如图 1，太阳灶是一种将太阳光反射至一点用来加热水或食物的设备，上面装有抛物面形的反光镜，镜的轴截面是抛物线的一部分（如图 2），盛水或食物的容器放在抛物线的焦点处，该容器由 6 根等长的钢筋焊接在一起的架子支撑（图中$F$点为放置容器处，其余 6 个焊点在镜口圆上）．已知镜口圆的直径为$12\,\mathrm{dm}$，镜深$2\,\mathrm{dm}$．}

\vspace{0.3cm}
\noindent\textbf{（1）建立适当的坐标系，求抛物线的标准方程及焦点的坐标；}

\end{document}
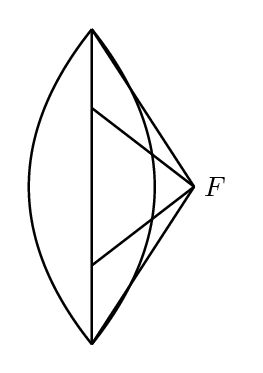
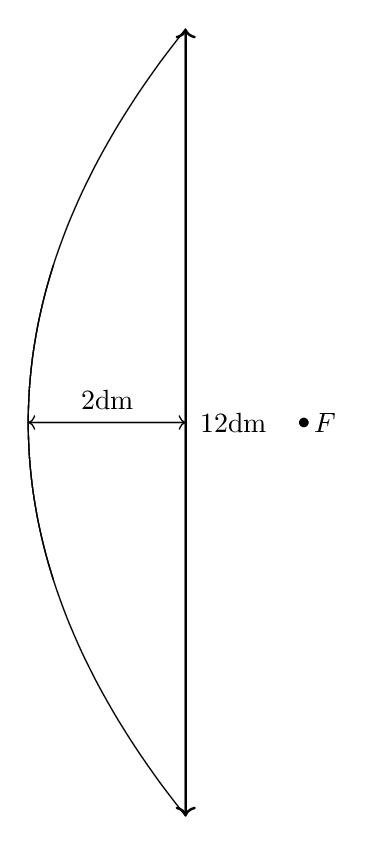
【解答】
wu